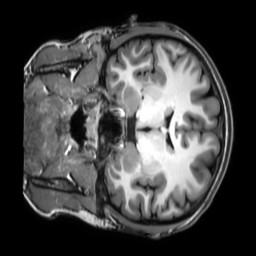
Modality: T1w
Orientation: coronal
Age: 19
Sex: female
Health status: healthy
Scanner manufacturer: philips
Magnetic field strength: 3 T
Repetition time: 0.009 s
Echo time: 0.003996 s